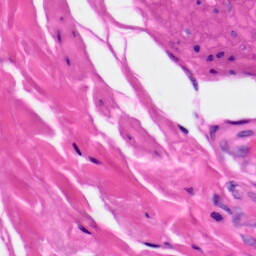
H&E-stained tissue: Skin